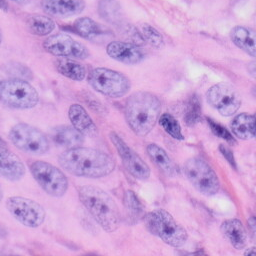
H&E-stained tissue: Skin